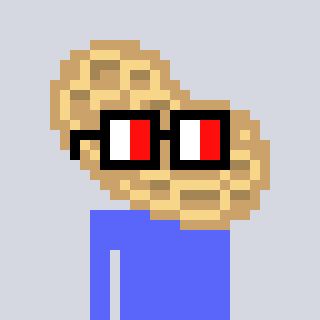
a pixel art character with square glasses with black frames and red eyes, a peanut-shaped head and a purple-colored body on a cool background